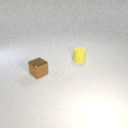
small brown metal cube in front of small yellow rubber cylinder